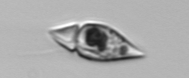
Label: Amphidinium